Aerial crown-view tile of a tropical tree (Barro Colorado Island, Panama), acquired 20241112:
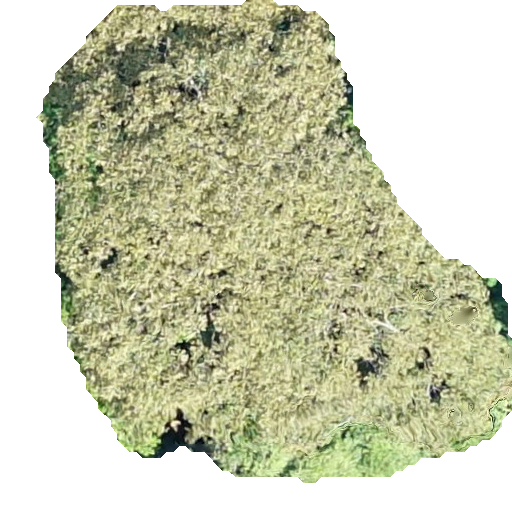
Species: Dipteryx oleifera
GBIF accepted scientific name: Dipteryx oleifera
Crown area: 253.628 m²